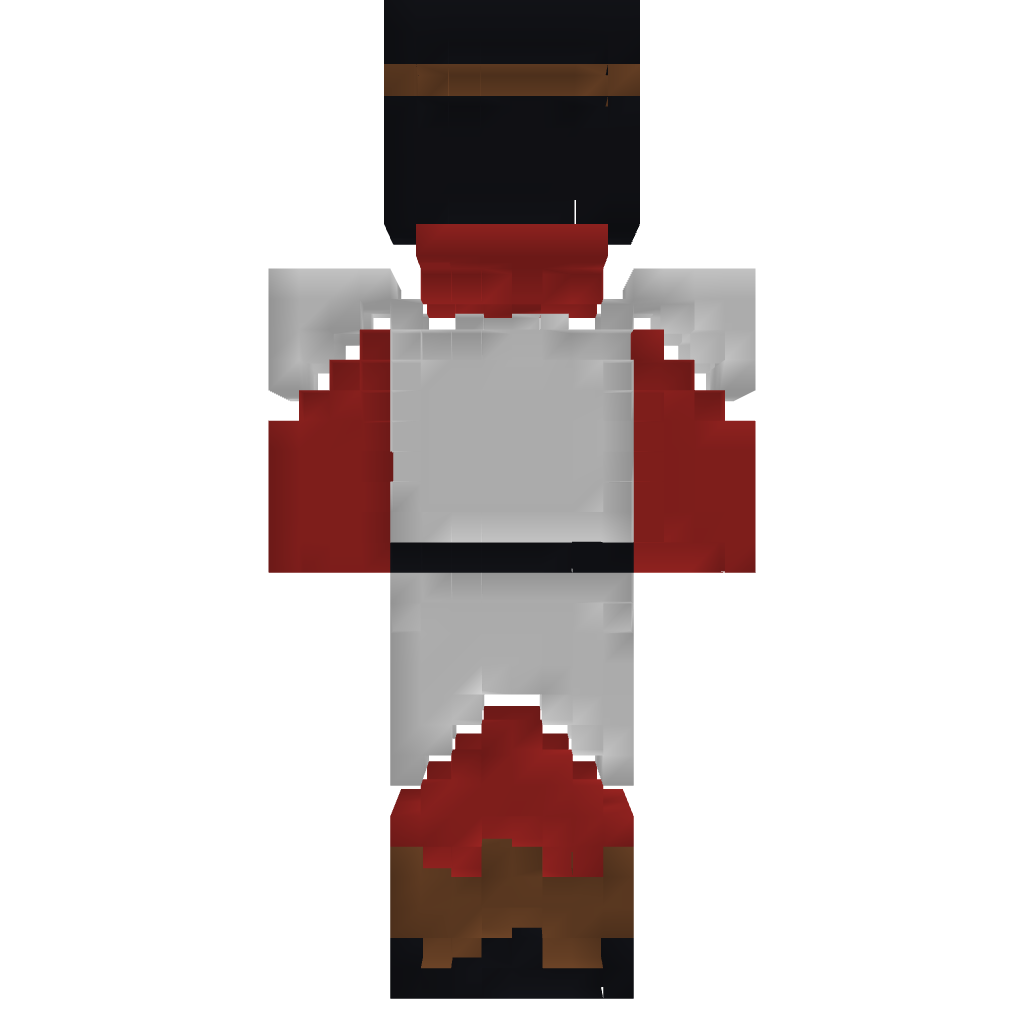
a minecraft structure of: Mongol Statue